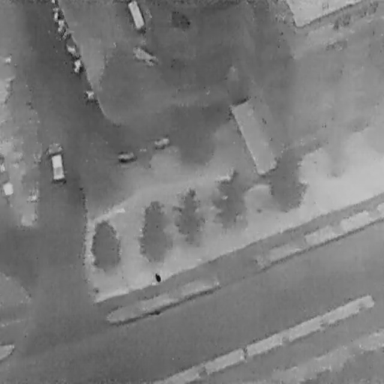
There is a Car in the infrared image.